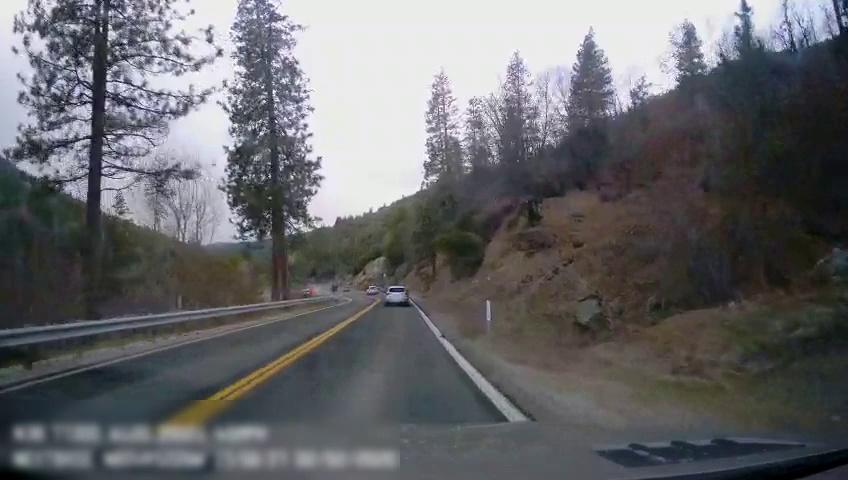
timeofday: Day
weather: Cloudy
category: Drivable Space
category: Vehicles | Car
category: Vehicles | SUV
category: Lanes | Current Lane
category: Lanes | Current Lane
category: Lanes | Opposite Lane